Current action and preconditions to check: path_clear

Your task: For each precondition in the list above, predict whether it will hold at this action.

Consider the current scene as observed from the mobile robot's camera, and analyze the predicted future states of all dynamic agents (e.g., people, animals, vehicles, or any moving entities) within the NEXT SECOND.

IMPORTANT: Only answer "very likely" if you are absolutely certain—based on strong, clear evidence—that a dynamic agent will violate the precondition in the predicted future state. Do NOT answer "very likely" for unlikely, ambiguous, or low-probability risks.

Ask yourself for each precondition: Is there a high probability, with clear and convincing evidence, that the predicted future states of any dynamic agent will interfere with the predicted future state of the currently executing action within the NEXT SECOND, causing that precondition to fail?

Assess the risk level based on these predictions. Use "likely" or "very likely" if motions create a clear risk of interference.

Use "neutral" or "improbable" if agents are nearby but their predicted paths are clearly diverging or non-conflicting.

Failure Risk Categories: "very improbable", "improbable", "neutral", "likely", "very likely"

Answer Format: Output ONLY the probability_of_failure value from these categories: "very improbable", "improbable", "neutral", "likely", "very likely"

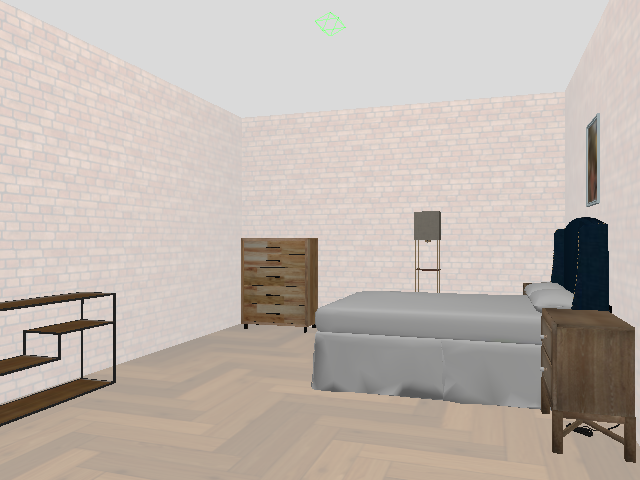

Answer: very improbable